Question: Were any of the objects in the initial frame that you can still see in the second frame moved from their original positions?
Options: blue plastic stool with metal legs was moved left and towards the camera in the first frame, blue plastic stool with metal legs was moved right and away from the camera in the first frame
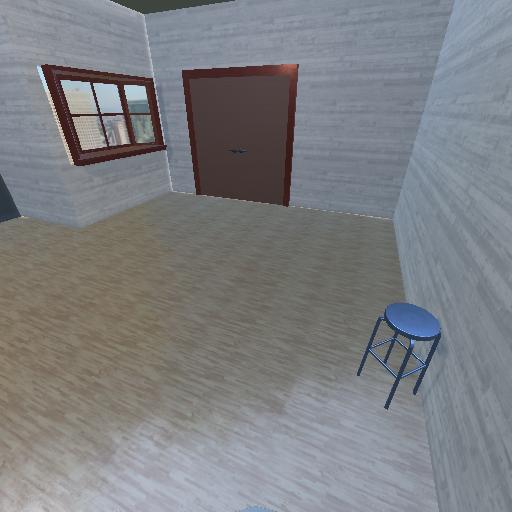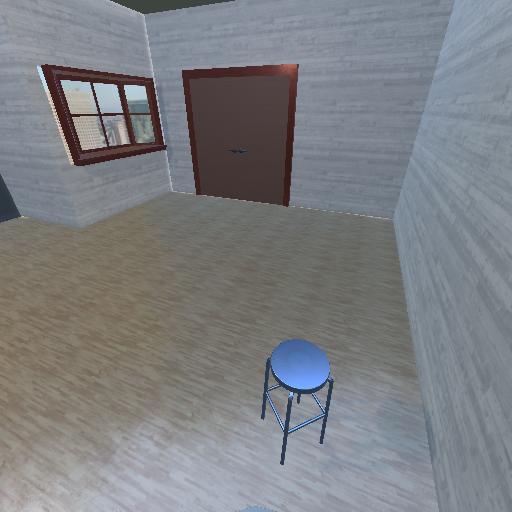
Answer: blue plastic stool with metal legs was moved left and towards the camera in the first frame